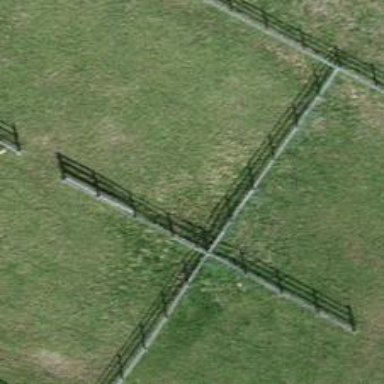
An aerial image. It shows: Fence.